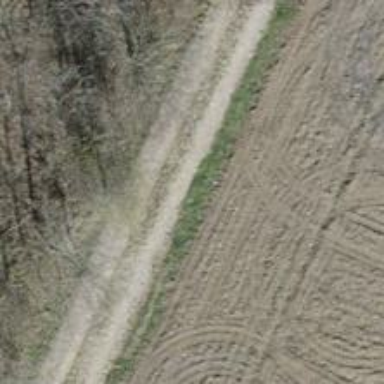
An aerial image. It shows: Track with compacted grade3 surface.